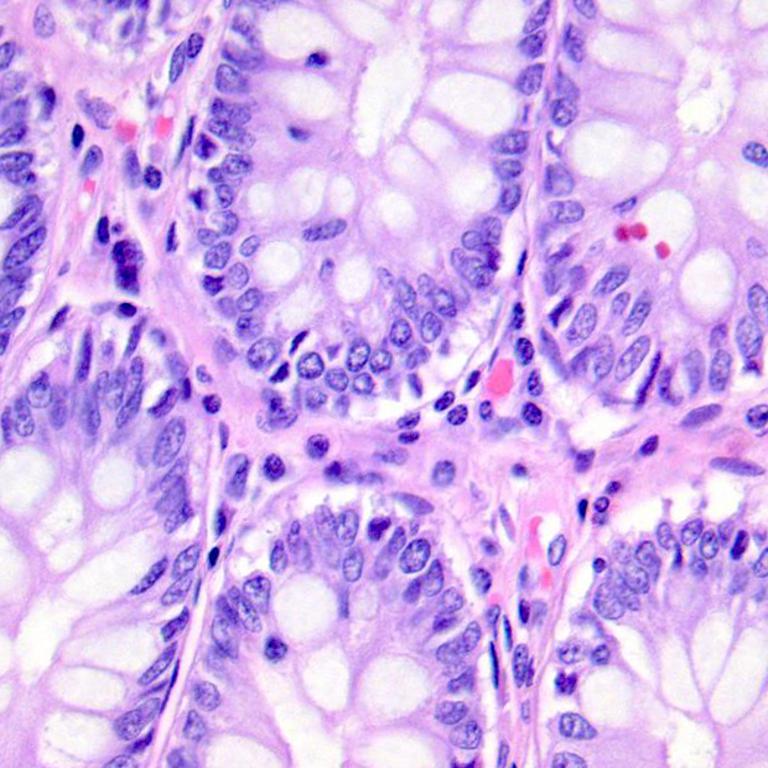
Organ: colon
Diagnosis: benign